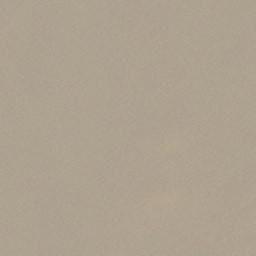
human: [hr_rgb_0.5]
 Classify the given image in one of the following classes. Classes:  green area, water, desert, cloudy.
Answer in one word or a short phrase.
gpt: desert